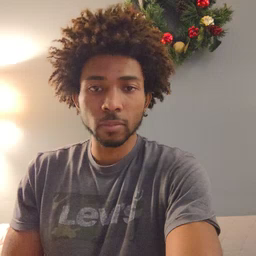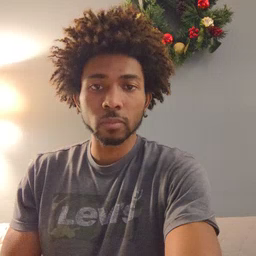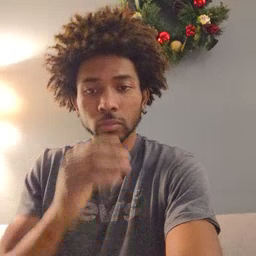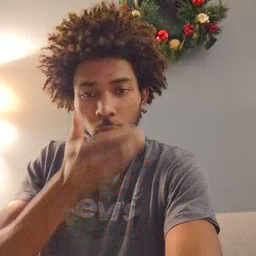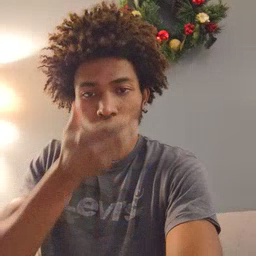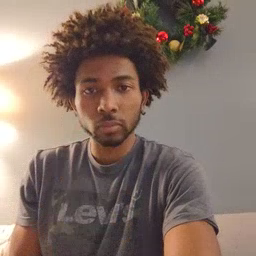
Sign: cereal